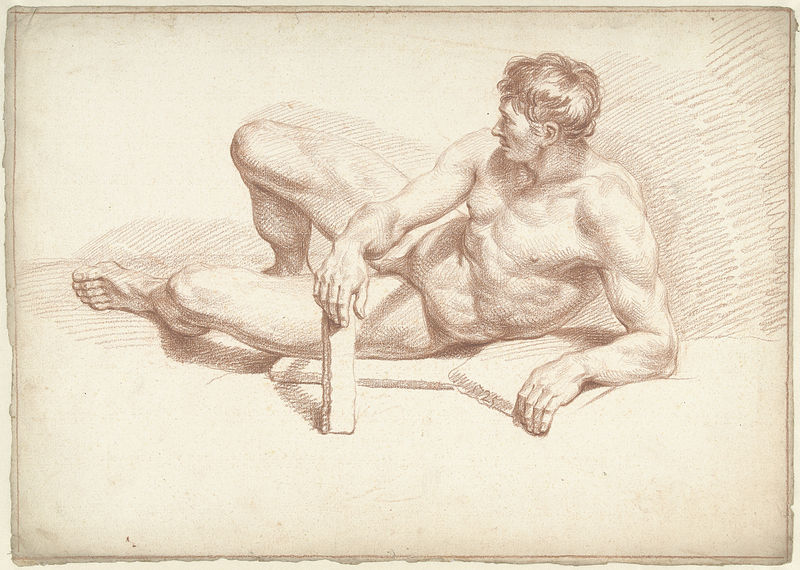
Titel: Mannelijk naakt, liggend, steunend op de linkerarm
Künstler: Louis Fabritius Dubourg
Standort: Amsterdam
Institution: Rijksmuseum
Schlagwörter: akt, hand, kopf, mann, nackt, schatten, brust, finger, haar, holz, ohr, skizze, zeichnung, blick, arm, stein, haare, reich, füße, liegen, stab, studie, muskeln, platte, liegend, abgewandt, muskulös, fuss, schraffur, künstler, stark, aufgestützt, ausruhen, schraffierung, rötel, muslen, sportlich